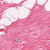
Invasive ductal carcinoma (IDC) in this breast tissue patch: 0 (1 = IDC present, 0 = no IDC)